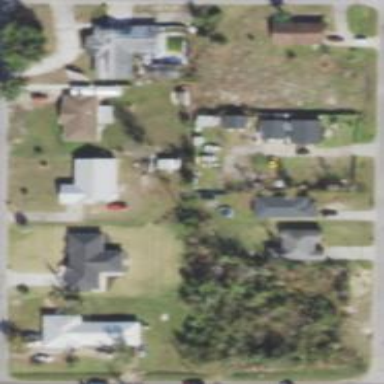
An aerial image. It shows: Residential area composed of single-family homes.